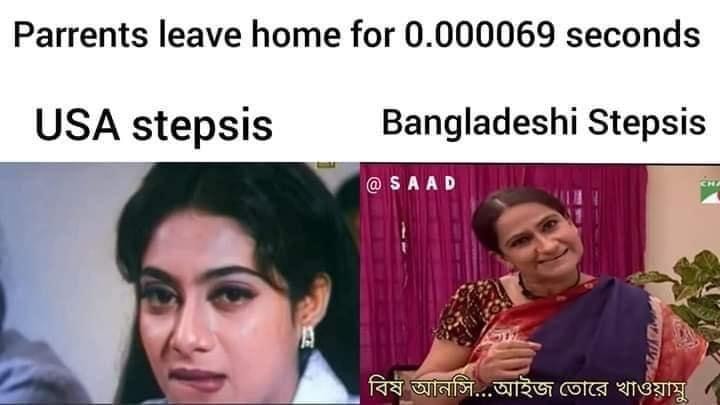
Caption: Parrents leave home for 0.000069 seconds   USA stepsis   Bangladeshi Stepsis  বিষ আনসি... আইজ তোরে খাওয়ামু
Label: non-hate